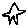
Label: star